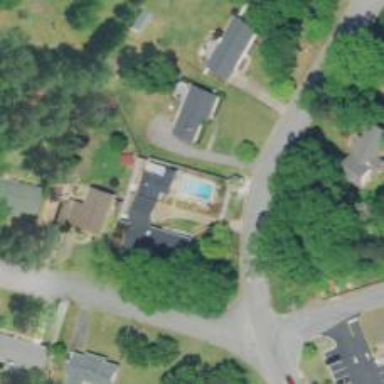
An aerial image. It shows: Swimming pool located in leisure land.